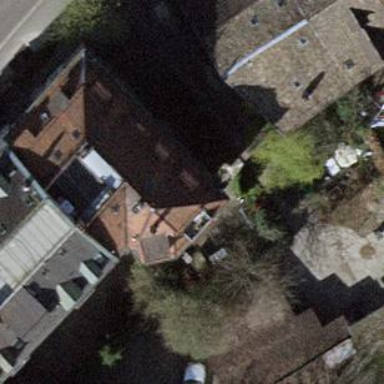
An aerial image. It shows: Building with half-hipped roof.